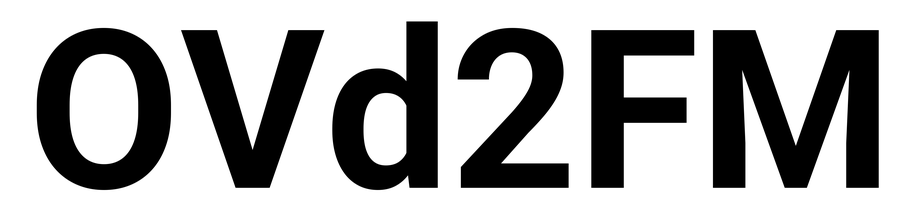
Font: Roboto_Bold